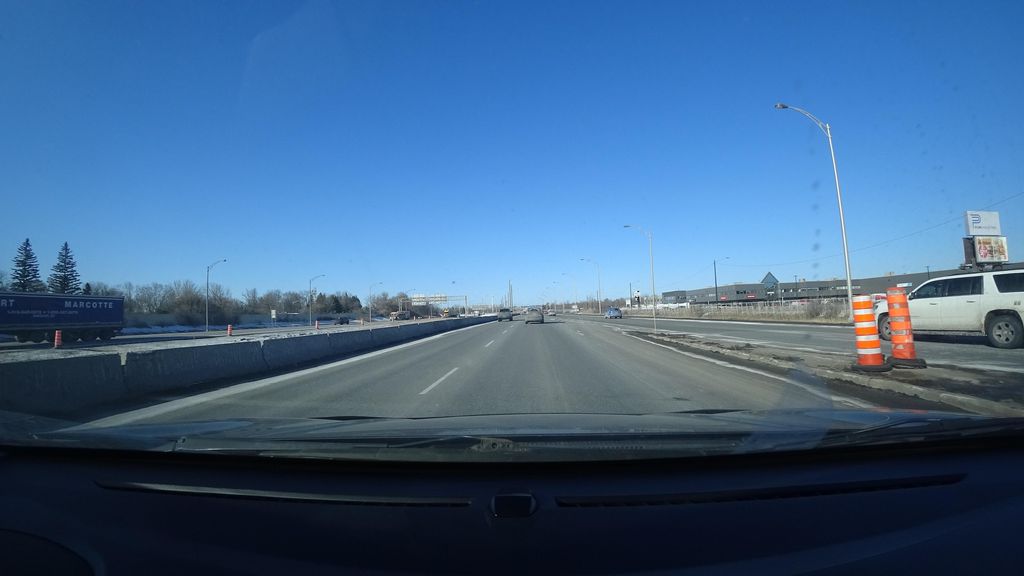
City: quebec_city